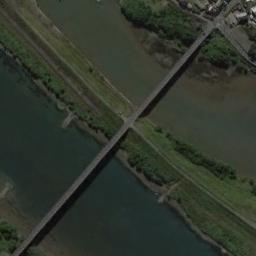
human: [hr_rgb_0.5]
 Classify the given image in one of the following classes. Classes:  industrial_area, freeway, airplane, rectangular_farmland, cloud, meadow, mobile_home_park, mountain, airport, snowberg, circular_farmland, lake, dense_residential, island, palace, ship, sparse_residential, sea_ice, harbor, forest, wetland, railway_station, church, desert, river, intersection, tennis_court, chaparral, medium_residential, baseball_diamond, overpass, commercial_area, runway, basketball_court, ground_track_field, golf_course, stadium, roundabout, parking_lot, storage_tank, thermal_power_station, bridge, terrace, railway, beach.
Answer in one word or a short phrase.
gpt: bridge